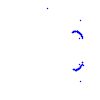
Particle: kaon